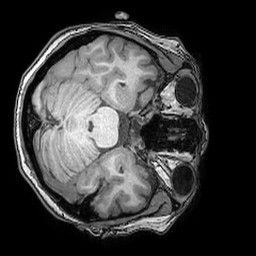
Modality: T1w
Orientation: axial
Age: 29
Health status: ill
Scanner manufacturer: philips
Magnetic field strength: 3 T
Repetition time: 0.007 s
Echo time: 0.003501 s